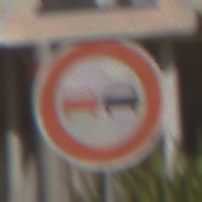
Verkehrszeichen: Ueberholverbot
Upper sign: SteinschlagLinks
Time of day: MorningAfternoon
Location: Outdoor (Special)
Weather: PartlyCloudy
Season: NotSpecified
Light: Natural